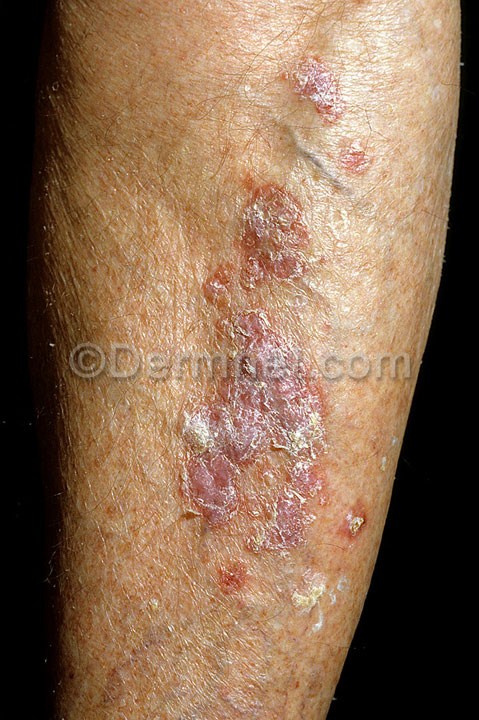
Disease: Actinic Keratosis Basal Cell Carcinoma and other Malignant Lesions